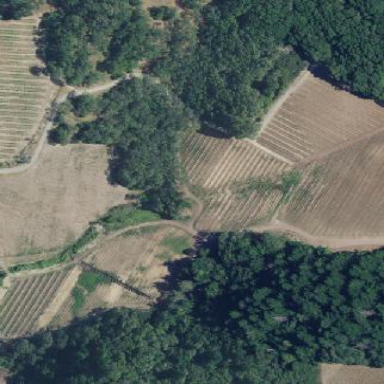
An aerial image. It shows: Vineyard with wine grapes as the crop.